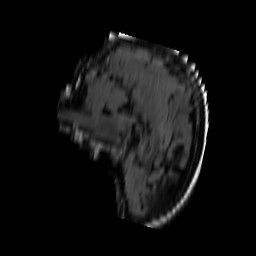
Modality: FLAIR
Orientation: sagittal
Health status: ill
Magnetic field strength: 3 T